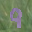
Label: 9